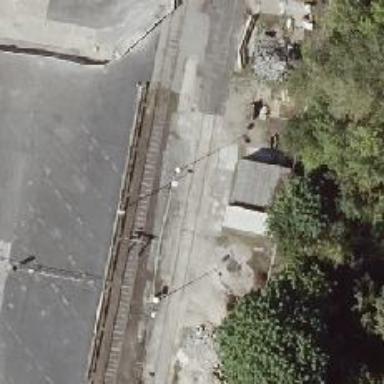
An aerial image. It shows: Disused railway spur.